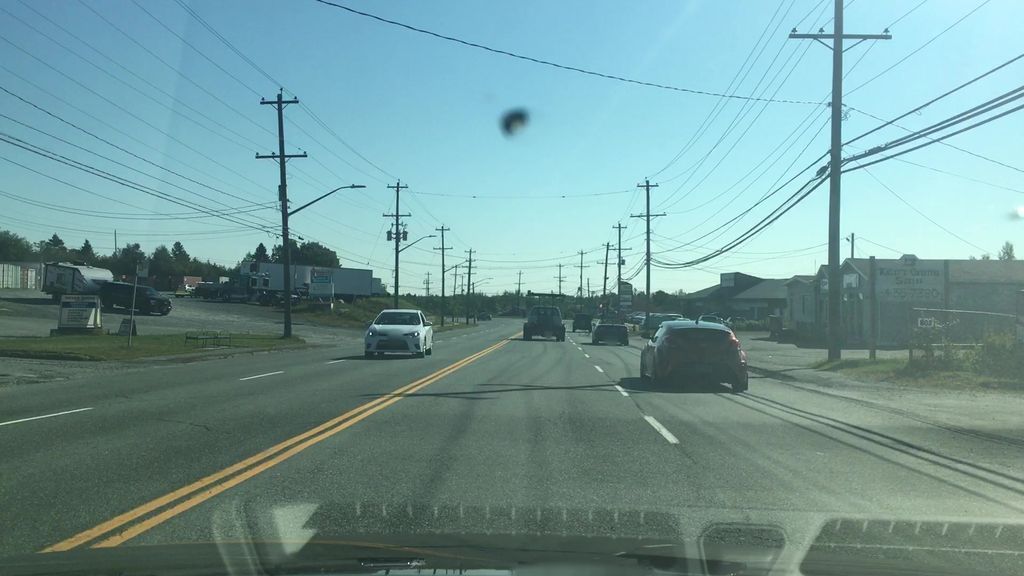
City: halifax